Question: Android 2.3.3
This is the first time i am integrating Facebook in Android. I am having trouble, on the very first step - importing Facebook SDK.
My requirement is to allow people post on my wall, using the application..
Here is what I have done :::
1. Downloaded SDK from this link ::: https://github.com/facebook/facebook-android-sdk
2. Unzipped it and tried to import it in my workspace. Please refer to the images below...

I am pretty much confident, that I am doing something wrong. I am not sure, what it is. can some one point me where I am going wrong?
Thanks...
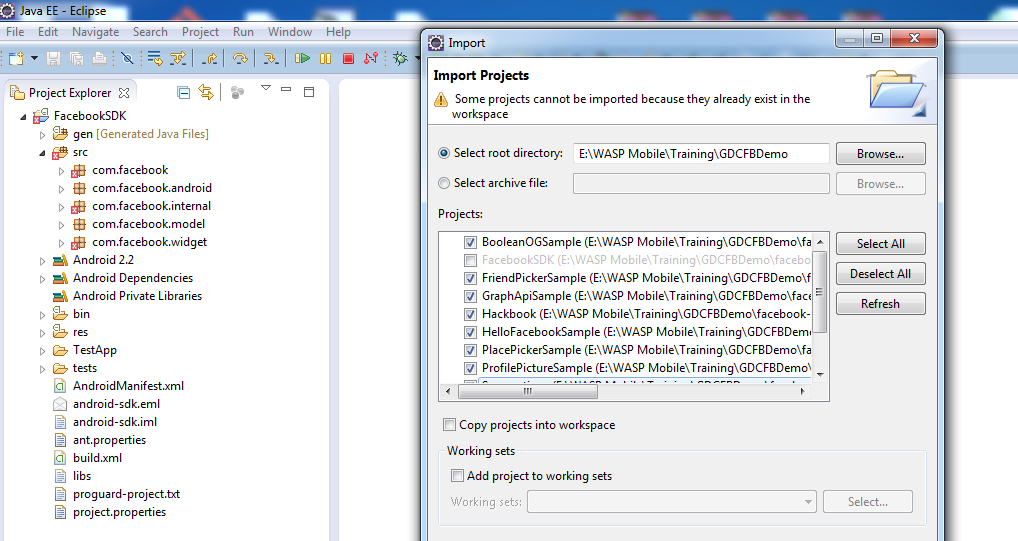
Answer: What you need to do is copy "facebook" folder from your downloaded facebook-sdk. And paste it into the workspace folder where you create and store android apps. Now, in eclipse import "facebook" into eclipse. Now create your own project and in properties of your project, add "facebook" as library and that's it...